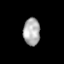
Tissue: skin
Cell type: Epithelial cells
Senescence score: 0.229
Nuclear area (px): 450
Mean DAPI intensity: 172.678